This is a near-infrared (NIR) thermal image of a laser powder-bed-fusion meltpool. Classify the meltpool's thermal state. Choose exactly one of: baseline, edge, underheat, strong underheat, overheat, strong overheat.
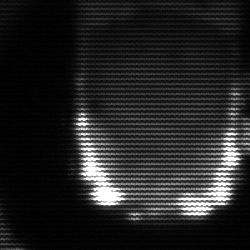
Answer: baseline